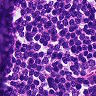
Metastatic tissue present: no